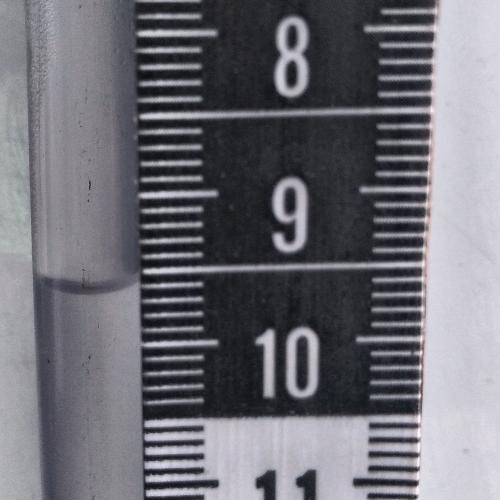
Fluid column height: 9.6 cm